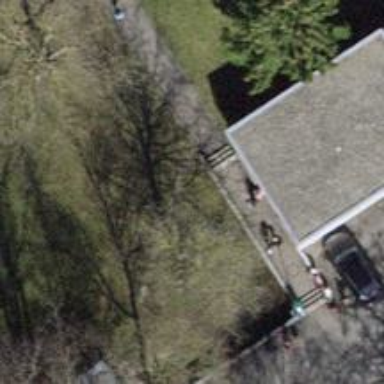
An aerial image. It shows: Set of concrete steps.